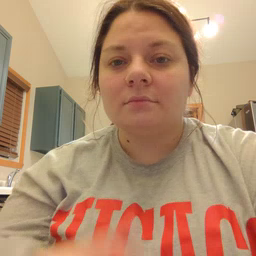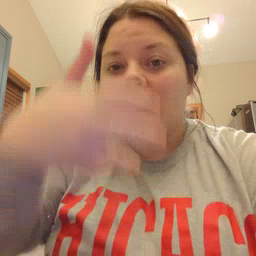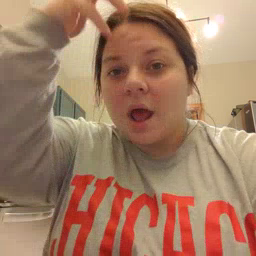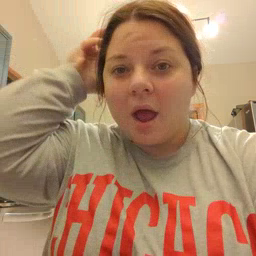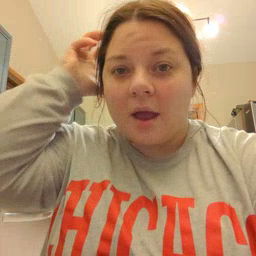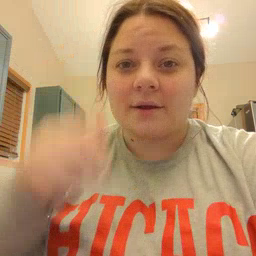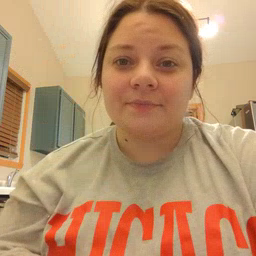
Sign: lion